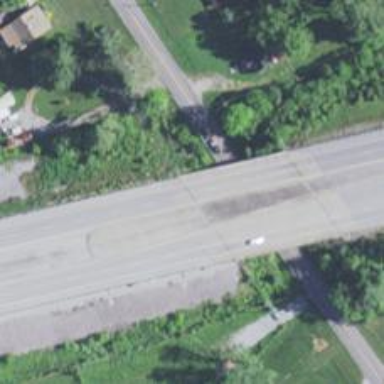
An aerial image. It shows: Bridge for trunk highway with expressway access.